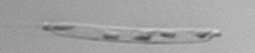
Label: Eucampia_morphytype1